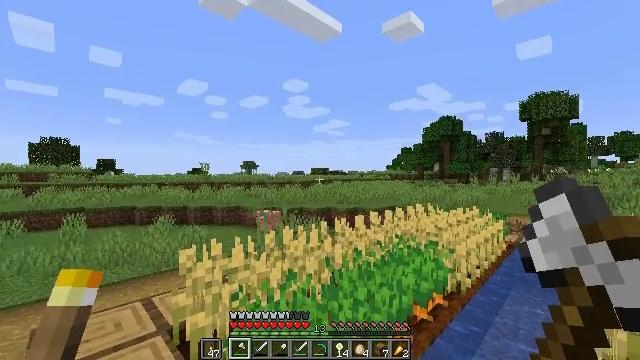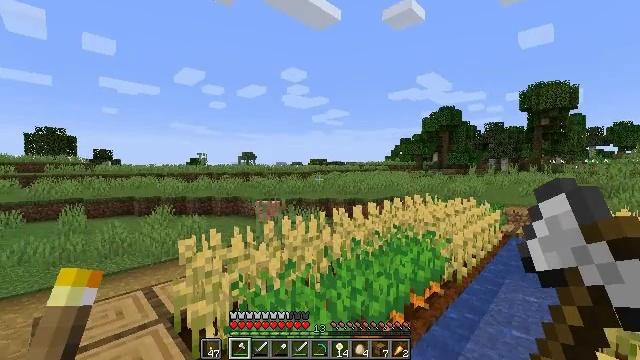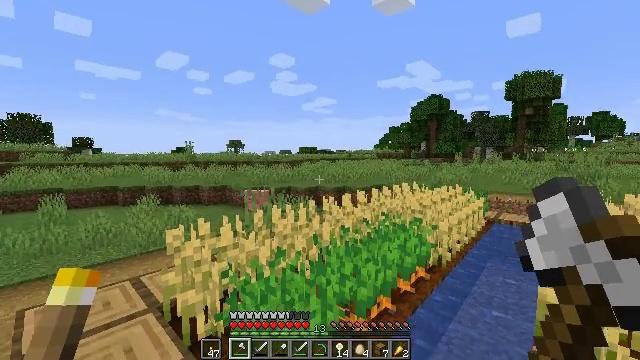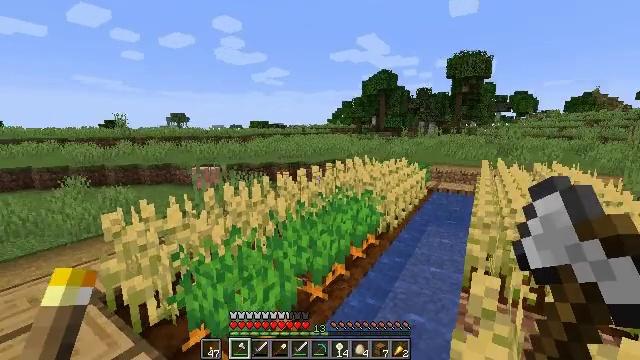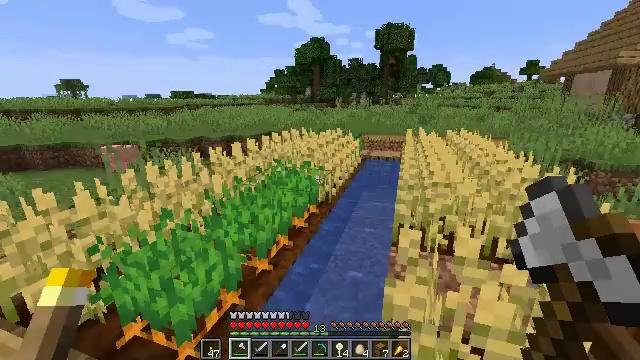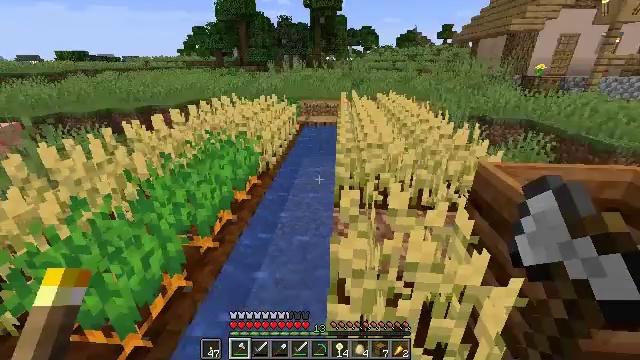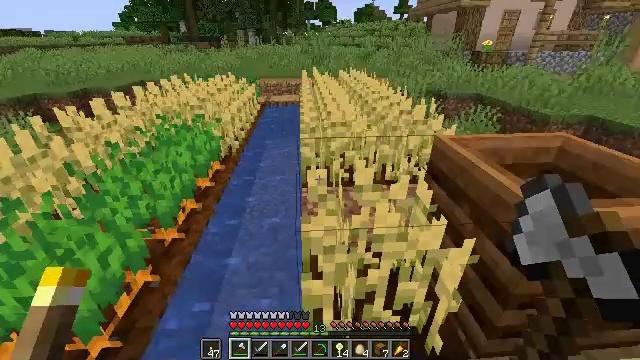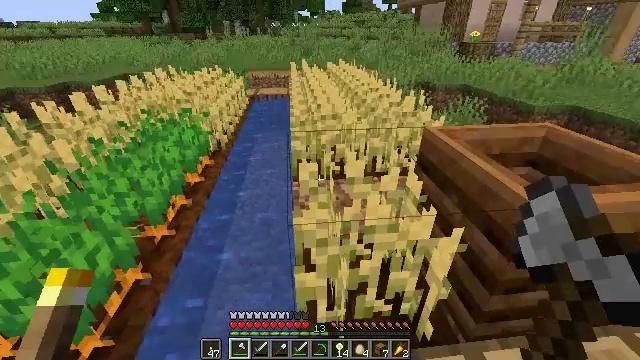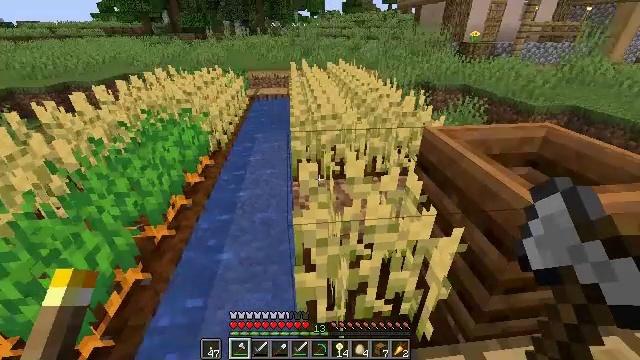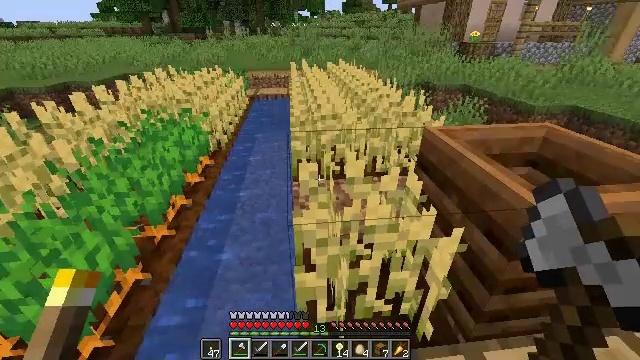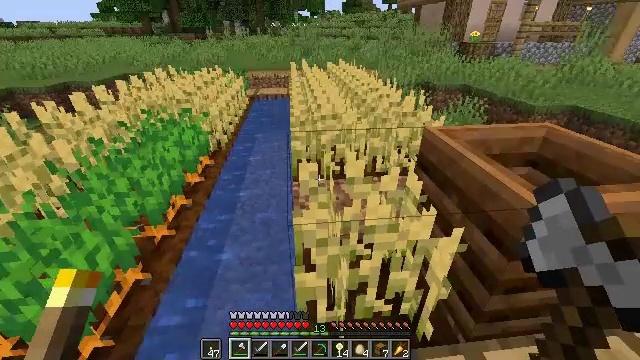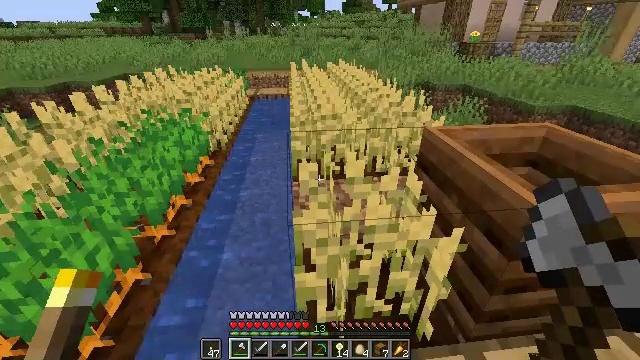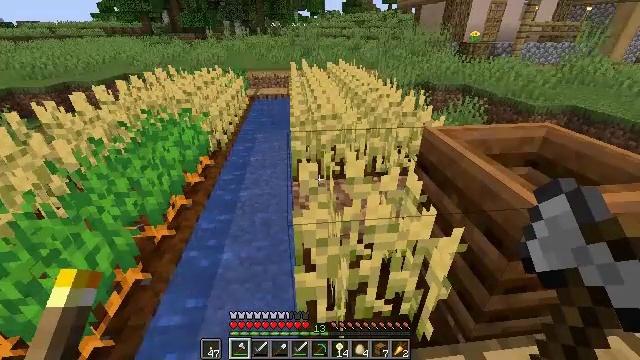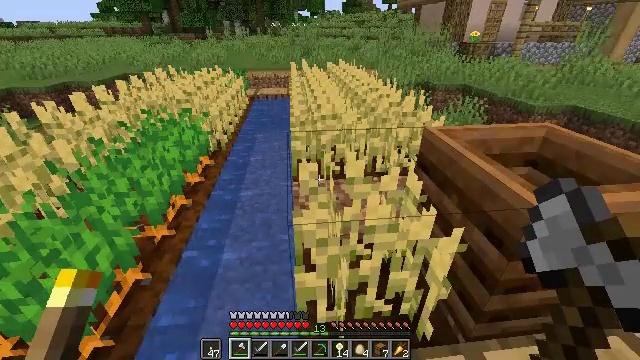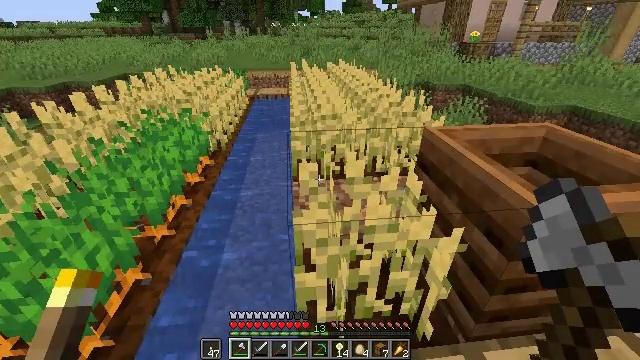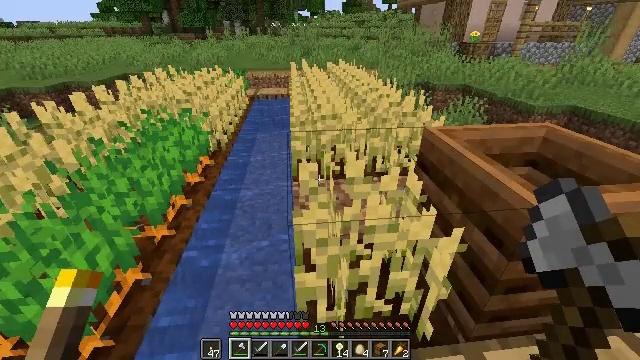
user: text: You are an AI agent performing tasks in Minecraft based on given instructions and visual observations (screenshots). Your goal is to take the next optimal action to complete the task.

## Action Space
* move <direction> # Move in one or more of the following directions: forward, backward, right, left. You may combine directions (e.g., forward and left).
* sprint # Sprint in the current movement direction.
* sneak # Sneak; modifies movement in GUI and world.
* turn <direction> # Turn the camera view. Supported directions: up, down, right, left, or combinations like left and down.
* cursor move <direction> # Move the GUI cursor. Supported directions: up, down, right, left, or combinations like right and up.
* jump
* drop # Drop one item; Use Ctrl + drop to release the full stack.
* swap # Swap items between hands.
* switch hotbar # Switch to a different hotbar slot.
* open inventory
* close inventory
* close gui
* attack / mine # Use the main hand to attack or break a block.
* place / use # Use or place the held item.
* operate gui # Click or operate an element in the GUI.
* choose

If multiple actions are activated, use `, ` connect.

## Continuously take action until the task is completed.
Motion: motion action
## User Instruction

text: Retrieve carrots by attacking the plant.
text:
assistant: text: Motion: turn down
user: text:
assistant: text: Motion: turn right and down
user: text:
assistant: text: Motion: turn right and down
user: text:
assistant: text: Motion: turn right and down
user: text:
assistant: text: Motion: turn right and down
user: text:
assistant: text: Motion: turn right and down
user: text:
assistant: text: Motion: turn right and down
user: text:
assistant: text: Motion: no_op
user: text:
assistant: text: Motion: no_op
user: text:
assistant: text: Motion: no_op
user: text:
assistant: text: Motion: no_op
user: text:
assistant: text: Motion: no_op
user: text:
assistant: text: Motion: no_op
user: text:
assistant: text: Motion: no_op
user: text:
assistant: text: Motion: no_op
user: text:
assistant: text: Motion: no_op
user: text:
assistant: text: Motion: no_op
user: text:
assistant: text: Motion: no_op
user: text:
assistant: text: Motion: no_op
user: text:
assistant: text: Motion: no_op
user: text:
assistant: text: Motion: turn left and down
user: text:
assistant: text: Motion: turn left and down
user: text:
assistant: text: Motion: turn left and down
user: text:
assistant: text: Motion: turn left
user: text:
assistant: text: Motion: no_op
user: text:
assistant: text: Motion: no_op
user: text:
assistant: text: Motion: no_op
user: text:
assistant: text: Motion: no_op
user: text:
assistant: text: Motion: no_op
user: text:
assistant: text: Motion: no_op